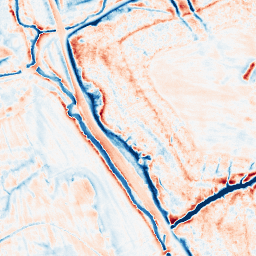
Category: edge_preserving
Decomposition family: anisotropic_diffusion
Decomposition parameters: iterations: 50
kappa: 100
gamma: 0.15
Upsampling method: bicubic_3x
Upsampling parameters: scale: 3
Upsampling scale: 3